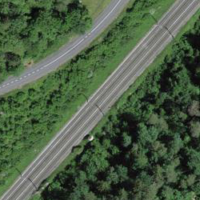
EUNIS habitat code: 44
Species observed at this site:
Fagus sylvatica